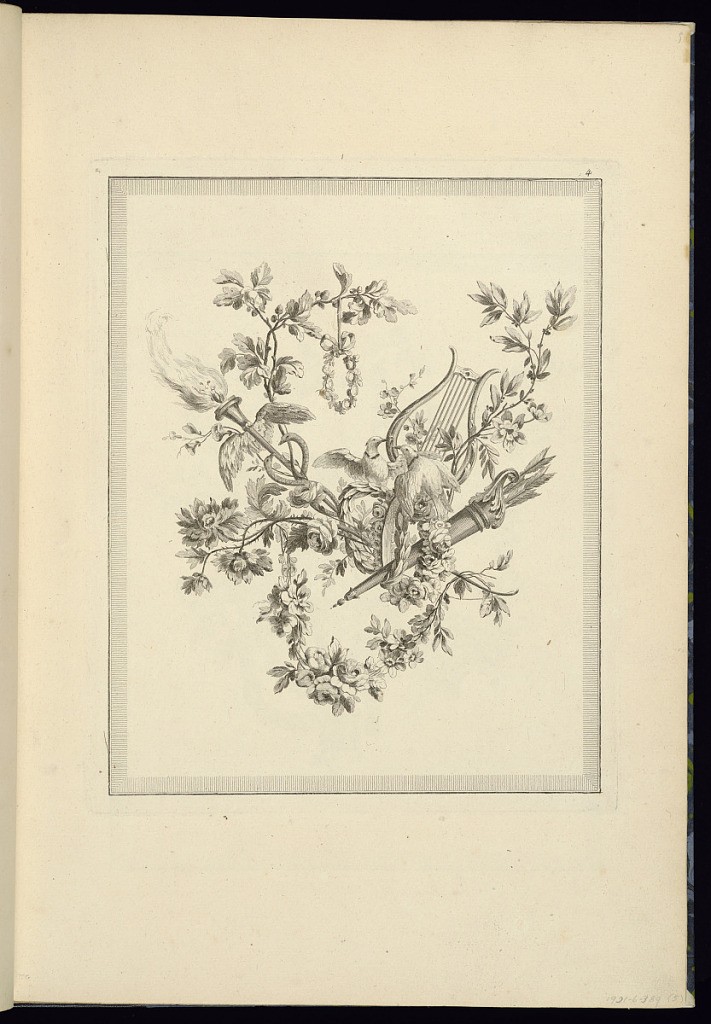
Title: Floral Trophy
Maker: Pierre Ranson, French, 1736–1786
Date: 1778
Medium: Etching on laid paper
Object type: Print
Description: Floral trophy ornament design incorporating flowers, foliate branches, festoon of flowers, birds, a flaming torch with intertwined snakes, quiver of arrows, crowns of flowers and leaves, lyre, and two birds. The plate is numbered.